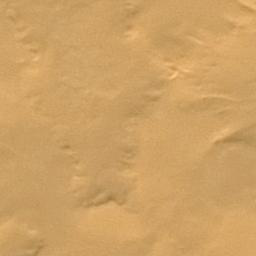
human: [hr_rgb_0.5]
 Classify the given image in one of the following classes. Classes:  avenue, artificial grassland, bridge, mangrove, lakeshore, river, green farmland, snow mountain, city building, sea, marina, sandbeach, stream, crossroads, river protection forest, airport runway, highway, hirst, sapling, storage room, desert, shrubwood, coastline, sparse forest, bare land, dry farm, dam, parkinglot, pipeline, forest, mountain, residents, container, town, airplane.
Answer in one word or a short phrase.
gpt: desert